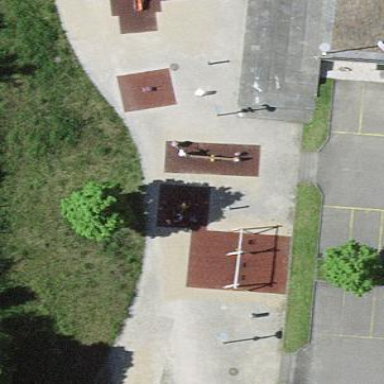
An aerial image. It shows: Playground area for leisure activities on the land.